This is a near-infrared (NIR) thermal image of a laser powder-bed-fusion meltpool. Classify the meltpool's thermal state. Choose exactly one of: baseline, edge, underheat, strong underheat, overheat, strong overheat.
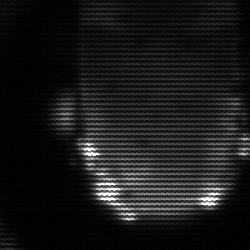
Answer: baseline